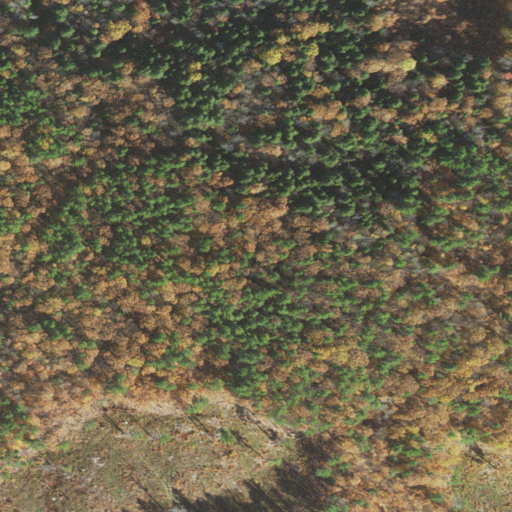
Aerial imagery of mountain in New Hampshire named Leighton Mountain containing mixed forest, evergreen forest, shrub, and deciduous forest